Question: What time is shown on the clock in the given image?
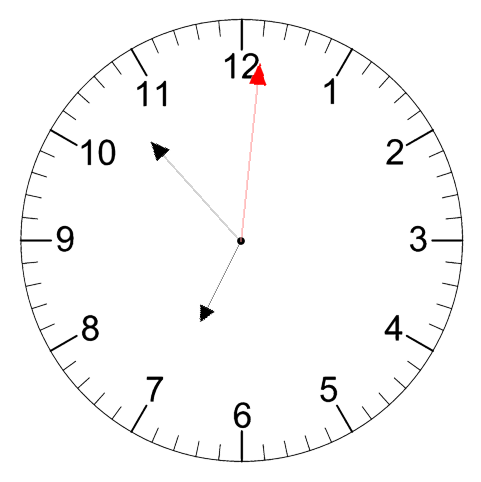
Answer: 06:53:01